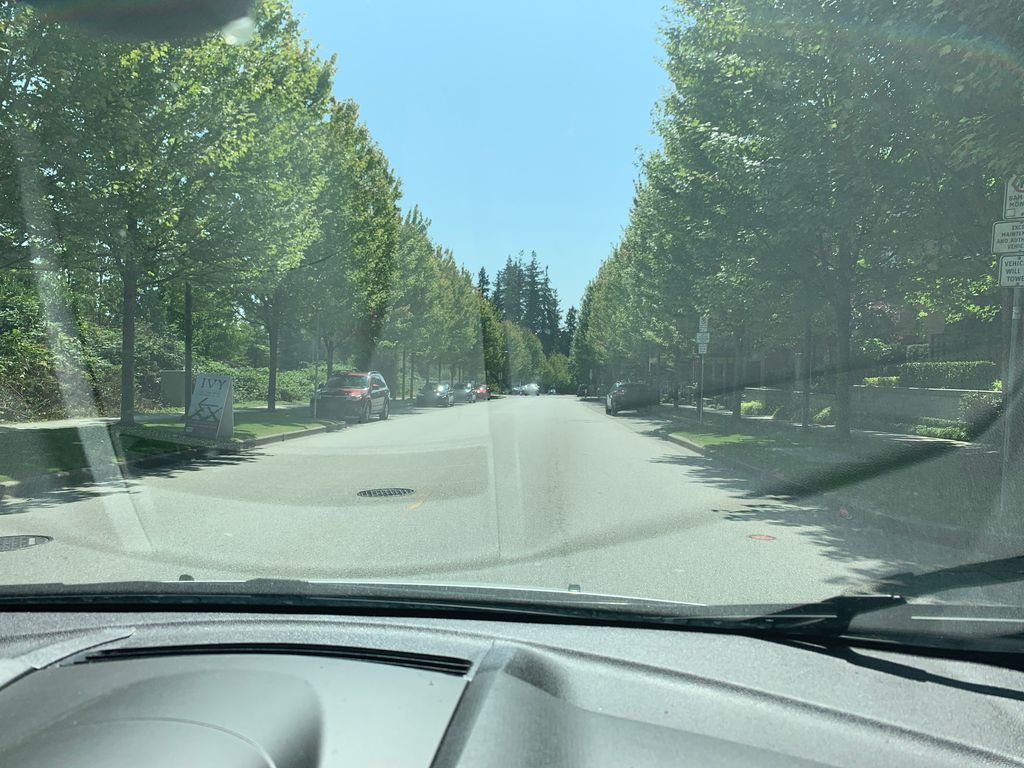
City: vancouver